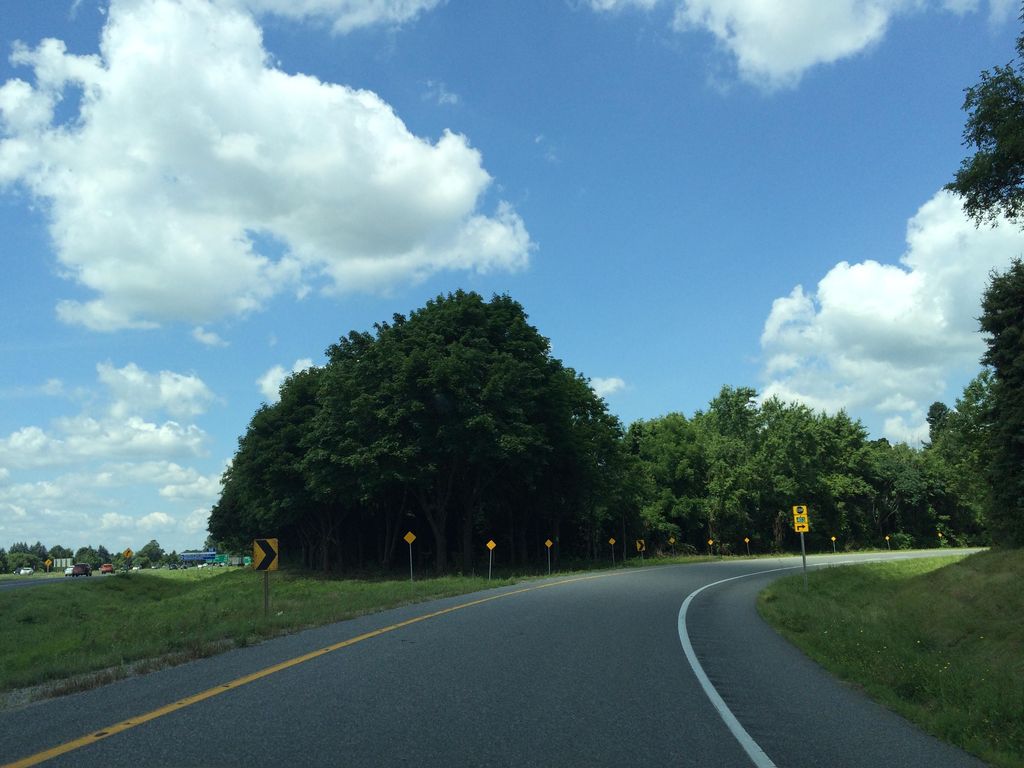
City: hamilton